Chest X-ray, AP view. Patient: 52 years old, sex M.
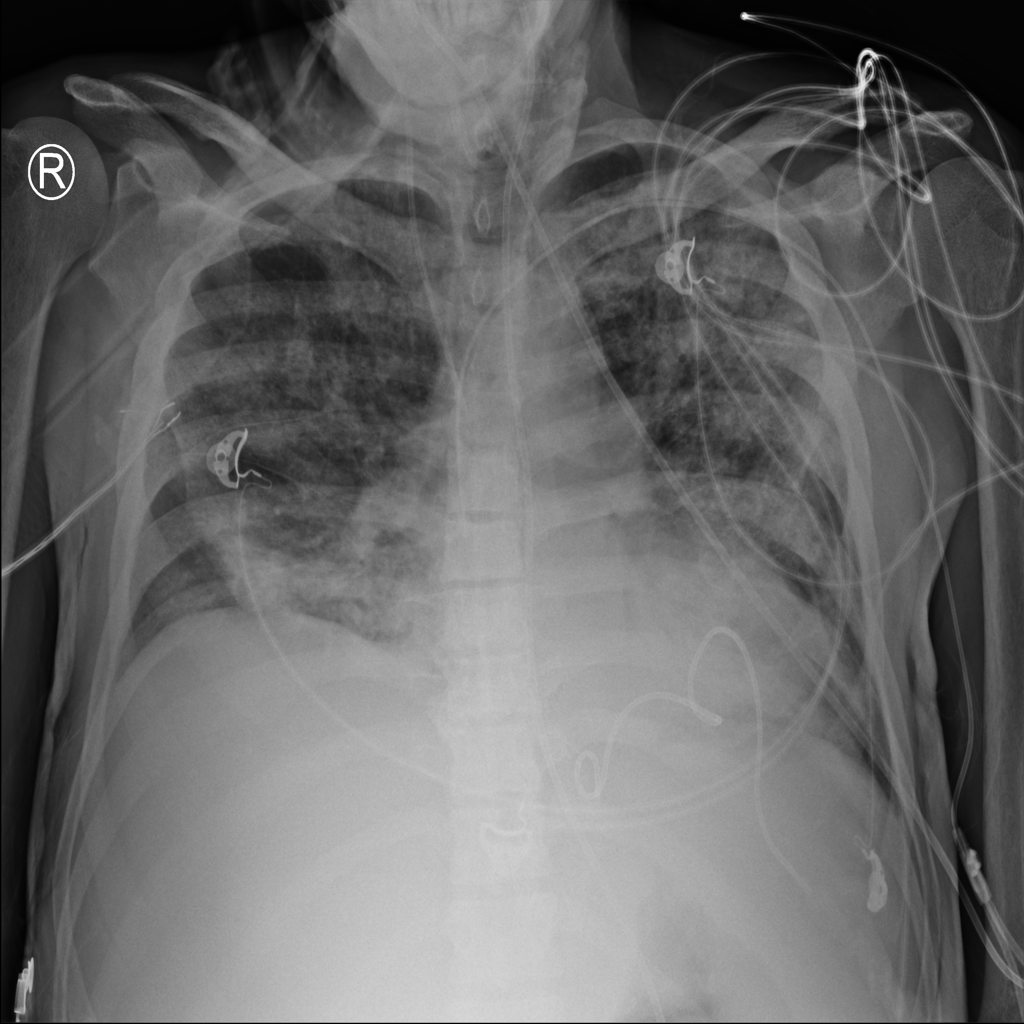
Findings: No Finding